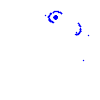
Particle: electron